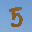
Label: 5